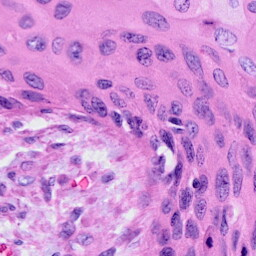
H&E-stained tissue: Cervix